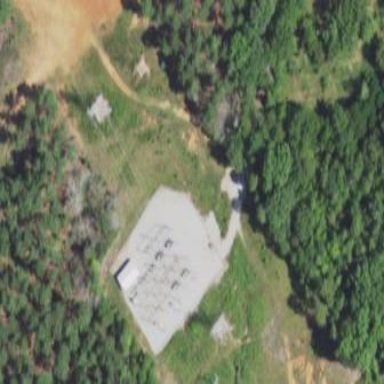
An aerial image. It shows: Substation for switching with surrounding fence.